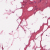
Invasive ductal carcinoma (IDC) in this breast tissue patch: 0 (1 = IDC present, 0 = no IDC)